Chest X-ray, PA view. Patient: 32 years old, sex M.
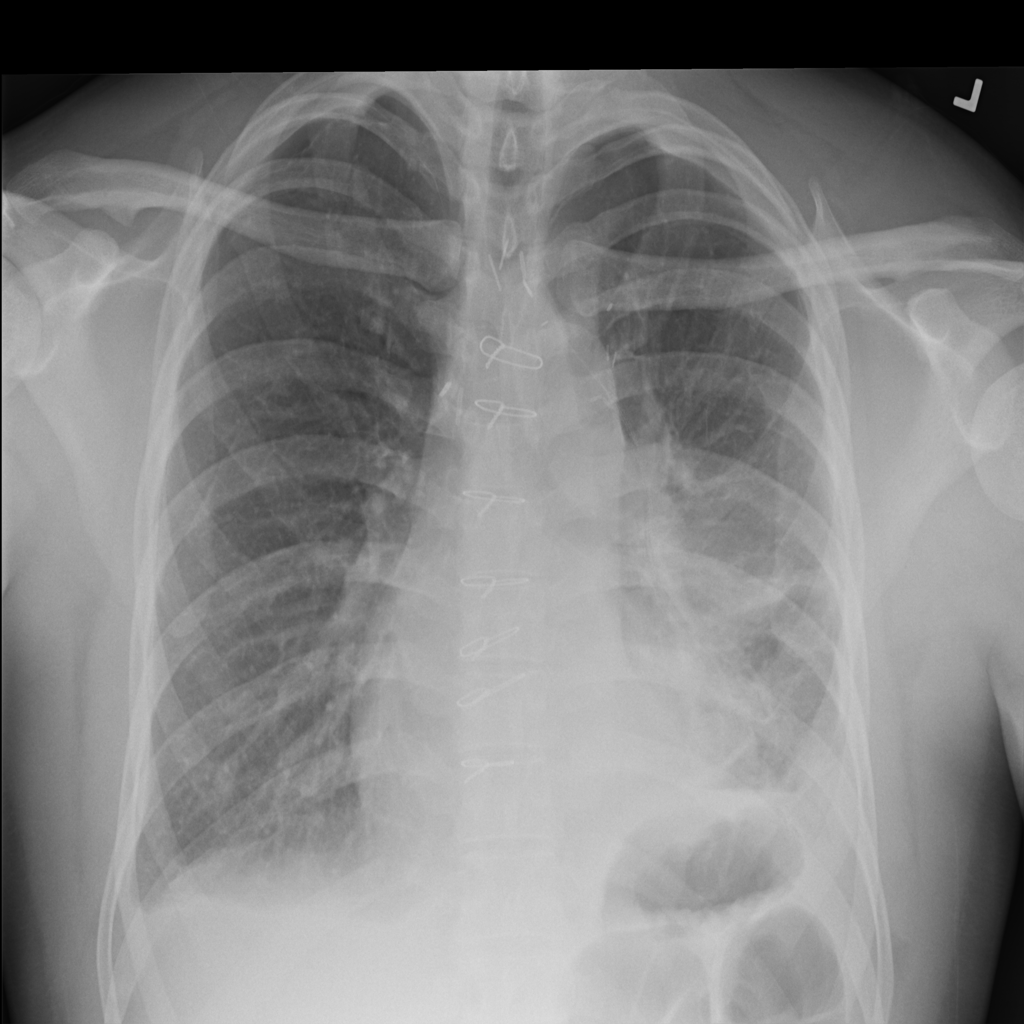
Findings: No Finding